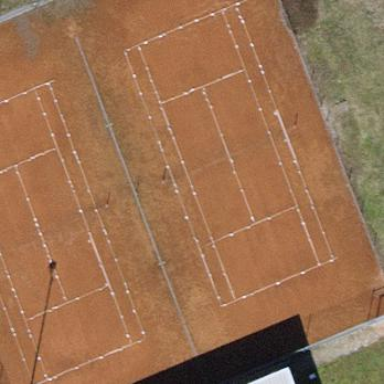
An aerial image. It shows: Tennis court on pitch.